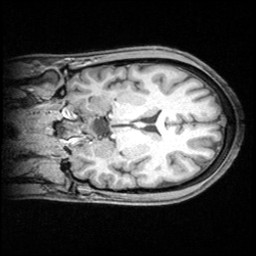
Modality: T1w
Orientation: coronal
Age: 25
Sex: male
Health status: healthy